Через блок, укрепленный в полотке, перекинута веревка, на которой груз массы $M$ уравновешен лестницей с человеком массы $m$. По какому закону должен двигаться человек относительно лестницы, чтобы реакция блока на потолок равнялась нулю? Блок невесом, веревка абсолютно гибка, нерастяжима и невесома.
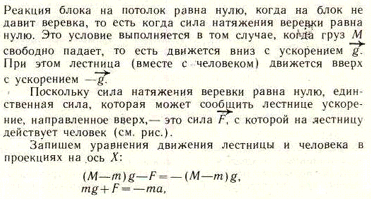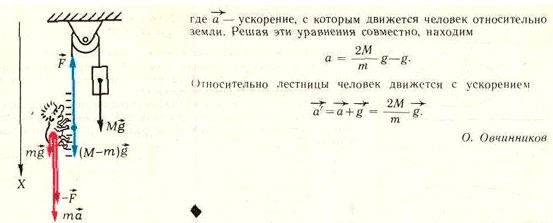
Ответ: Человек движется относительно лестницы с ускорением $\vec a'=\cfrac{2M}{m}\vec g$
Темы:
T, Механика, Динамика, Всероссийские, Блоки, 1979, Веревка